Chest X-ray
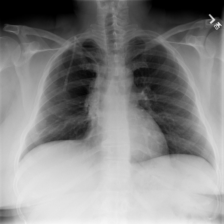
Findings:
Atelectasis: negative
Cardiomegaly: negative
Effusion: negative
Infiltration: negative
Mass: positive
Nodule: negative
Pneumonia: negative
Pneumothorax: negative
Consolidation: negative
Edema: negative
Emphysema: negative
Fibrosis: negative
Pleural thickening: negative
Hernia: negative